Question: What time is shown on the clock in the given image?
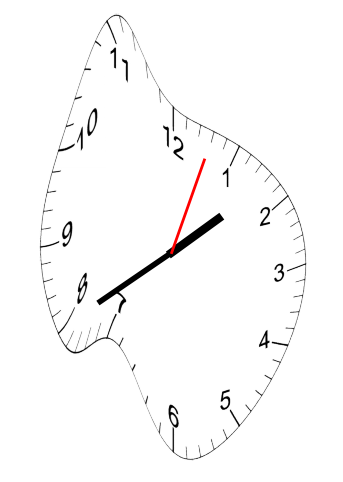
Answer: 01:40:03